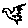
Label: bird